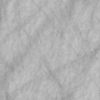
Label: not_dusty